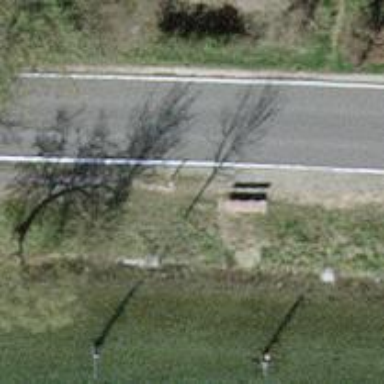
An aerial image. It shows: Brown bench in the vicinity.